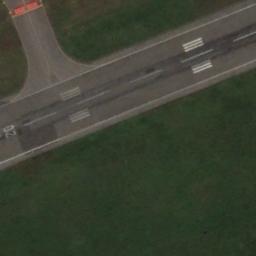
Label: runway